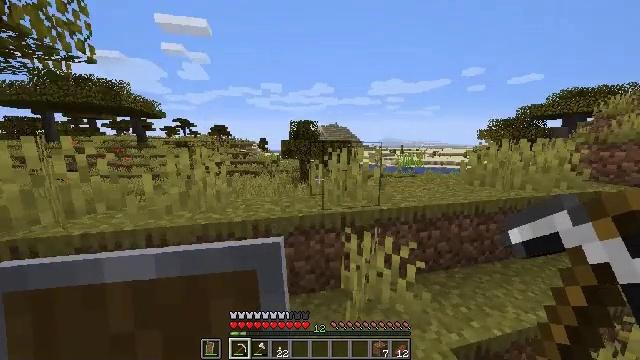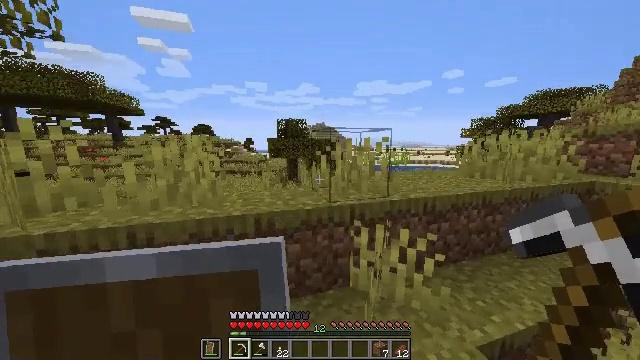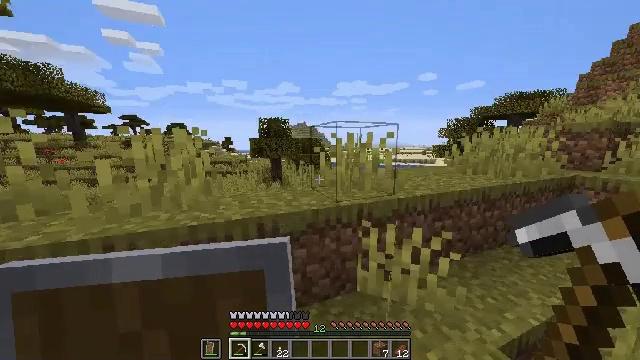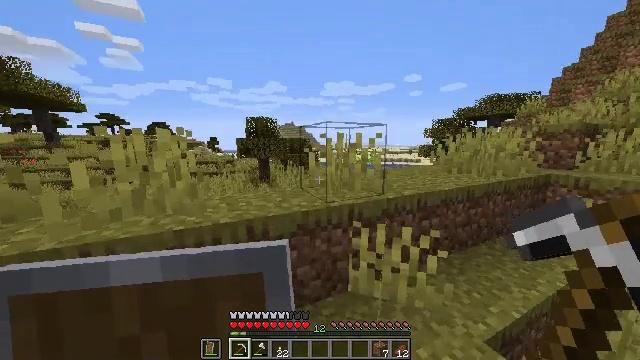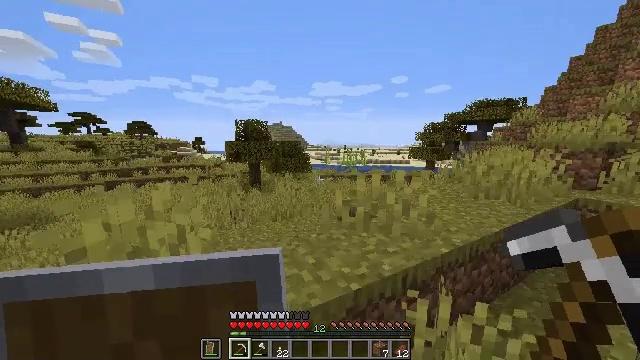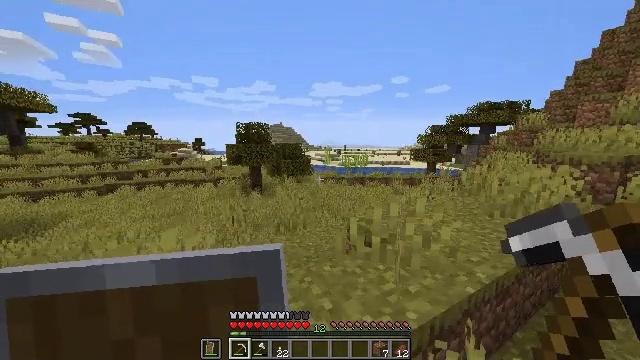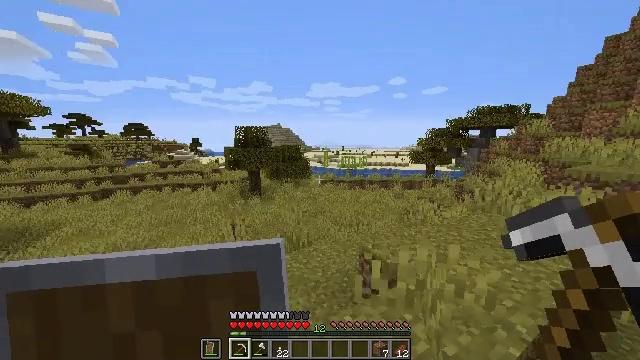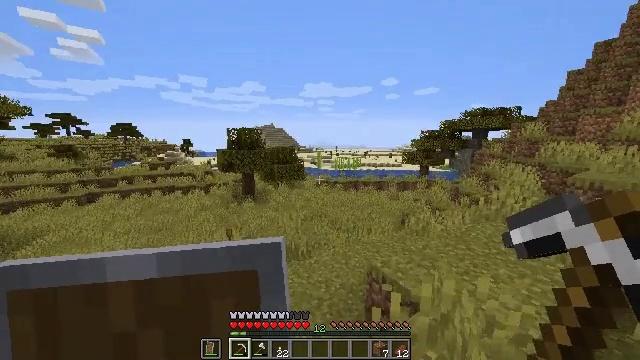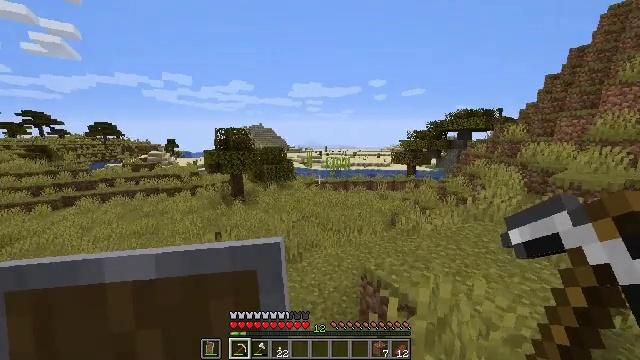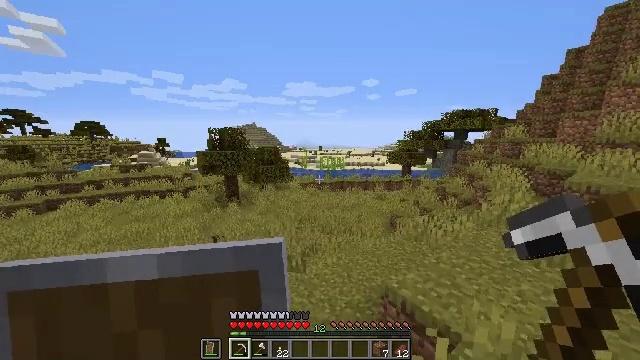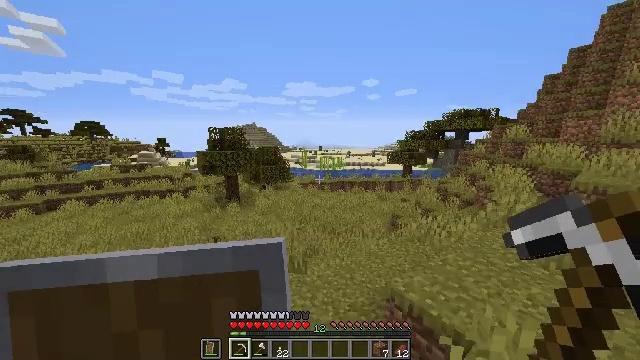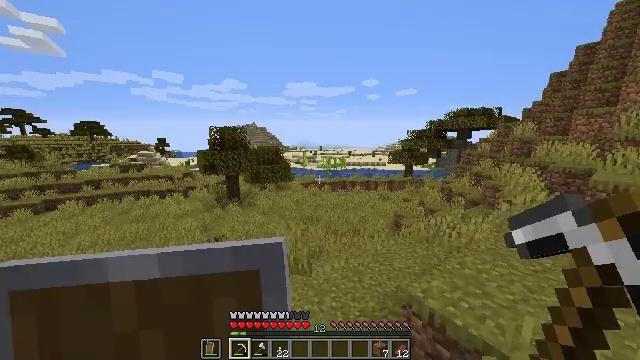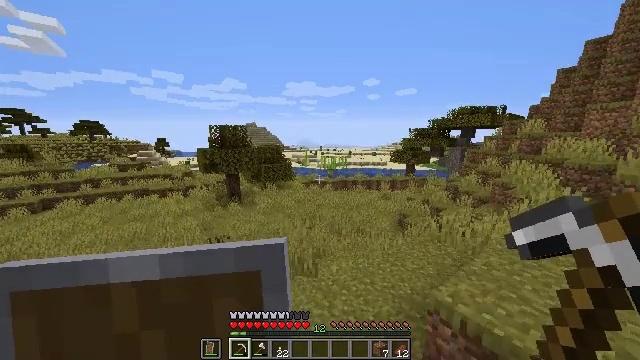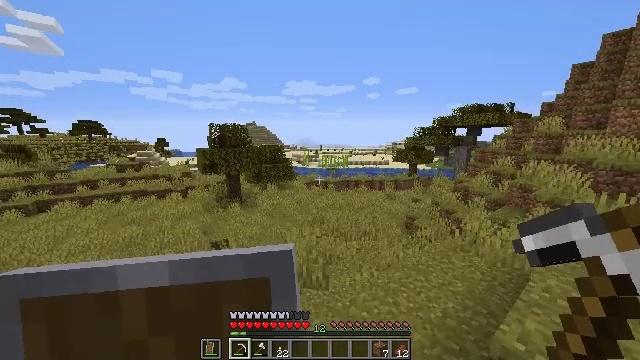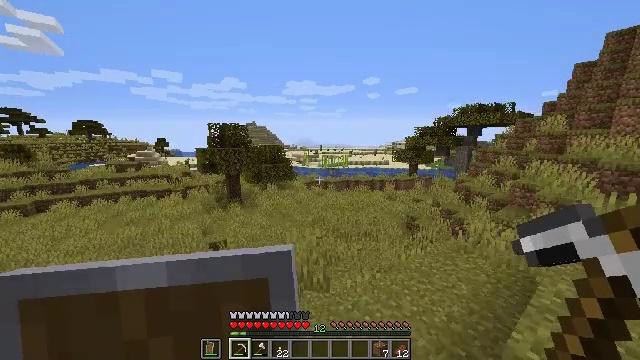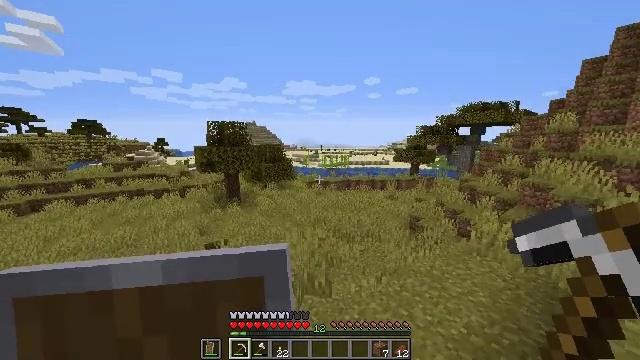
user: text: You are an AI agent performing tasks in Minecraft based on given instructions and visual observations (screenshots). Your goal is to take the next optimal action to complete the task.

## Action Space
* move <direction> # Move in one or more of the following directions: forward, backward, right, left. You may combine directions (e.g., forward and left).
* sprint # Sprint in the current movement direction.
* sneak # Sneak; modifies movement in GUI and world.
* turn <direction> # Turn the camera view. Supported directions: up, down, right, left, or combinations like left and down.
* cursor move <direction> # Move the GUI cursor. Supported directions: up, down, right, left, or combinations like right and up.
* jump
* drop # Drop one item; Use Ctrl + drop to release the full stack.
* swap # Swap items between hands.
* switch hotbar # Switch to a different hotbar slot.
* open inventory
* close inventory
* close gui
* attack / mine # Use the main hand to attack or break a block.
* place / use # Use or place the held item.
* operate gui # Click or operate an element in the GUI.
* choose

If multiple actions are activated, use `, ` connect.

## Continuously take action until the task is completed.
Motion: motion action
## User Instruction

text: Gather tall grass by hitting it.
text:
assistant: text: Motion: move forward and move left, sprint, turn right, jump
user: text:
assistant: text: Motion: move forward and move left, sprint, turn right, jump
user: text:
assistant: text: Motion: move forward and move left, sprint, turn right, jump
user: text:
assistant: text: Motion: move forward and move left, sprint, turn right, jump
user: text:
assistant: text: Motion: move forward and move left, sprint, jump
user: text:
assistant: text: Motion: move forward and move left, sprint, jump
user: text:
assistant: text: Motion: move forward and move left, sprint, turn right, jump
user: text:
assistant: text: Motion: move forward and move left, sprint, turn right, jump
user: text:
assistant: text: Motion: move forward, sprint, turn right, jump
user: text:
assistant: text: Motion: move forward, sprint, jump
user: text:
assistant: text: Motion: move forward, sprint
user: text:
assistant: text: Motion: move forward, sprint
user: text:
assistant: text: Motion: move forward, sprint
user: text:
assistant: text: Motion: move forward, sprint
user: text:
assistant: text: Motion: move forward, sprint
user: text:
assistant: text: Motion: move forward, sprint
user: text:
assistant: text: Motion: move forward and move right, sprint
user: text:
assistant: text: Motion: move forward and move right, sprint
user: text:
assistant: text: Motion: move forward and move right, sprint
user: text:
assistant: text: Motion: move forward and move right, sprint, attack / mine
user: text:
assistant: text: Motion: move forward and move right, sprint, attack / mine
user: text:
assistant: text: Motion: move forward, sprint, attack / mine
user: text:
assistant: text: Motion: move forward, sprint, attack / mine
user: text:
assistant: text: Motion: move forward, sprint, attack / mine, jump
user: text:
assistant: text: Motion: sprint, jump